Question: Here's my fiddle:
<URL>
'''
Code code code
'''
Here's the effect I'm trying to correct (note the vertical duplication, which I think is a shadow):

How can I remove this shadow? It's happening in chrome and firefox for me - the fiddle shows a gray shadow instead of white. You may also have to drag the fiddle bar over to the left to show the "Intro" text - bootstrap's responsive menu seems to be kicking in if you don't.
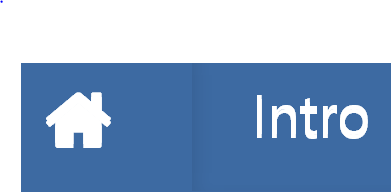
Answer: Adding the following fixed it:
'''
#menu-bar p, #menu-bar a {
color: white;
-webkit-text-shadow: none;
text-shadow: none;
}
'''